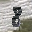
Label: 8